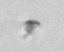
Label: detritus